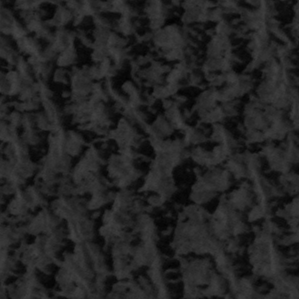
Label: frost